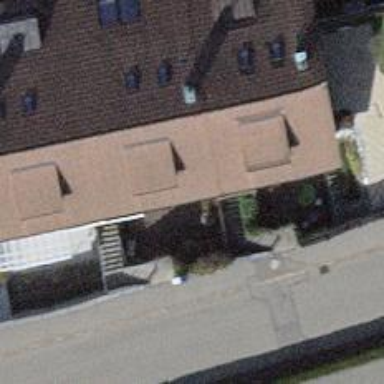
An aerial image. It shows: Terrace-style building with gabled roof.